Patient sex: M
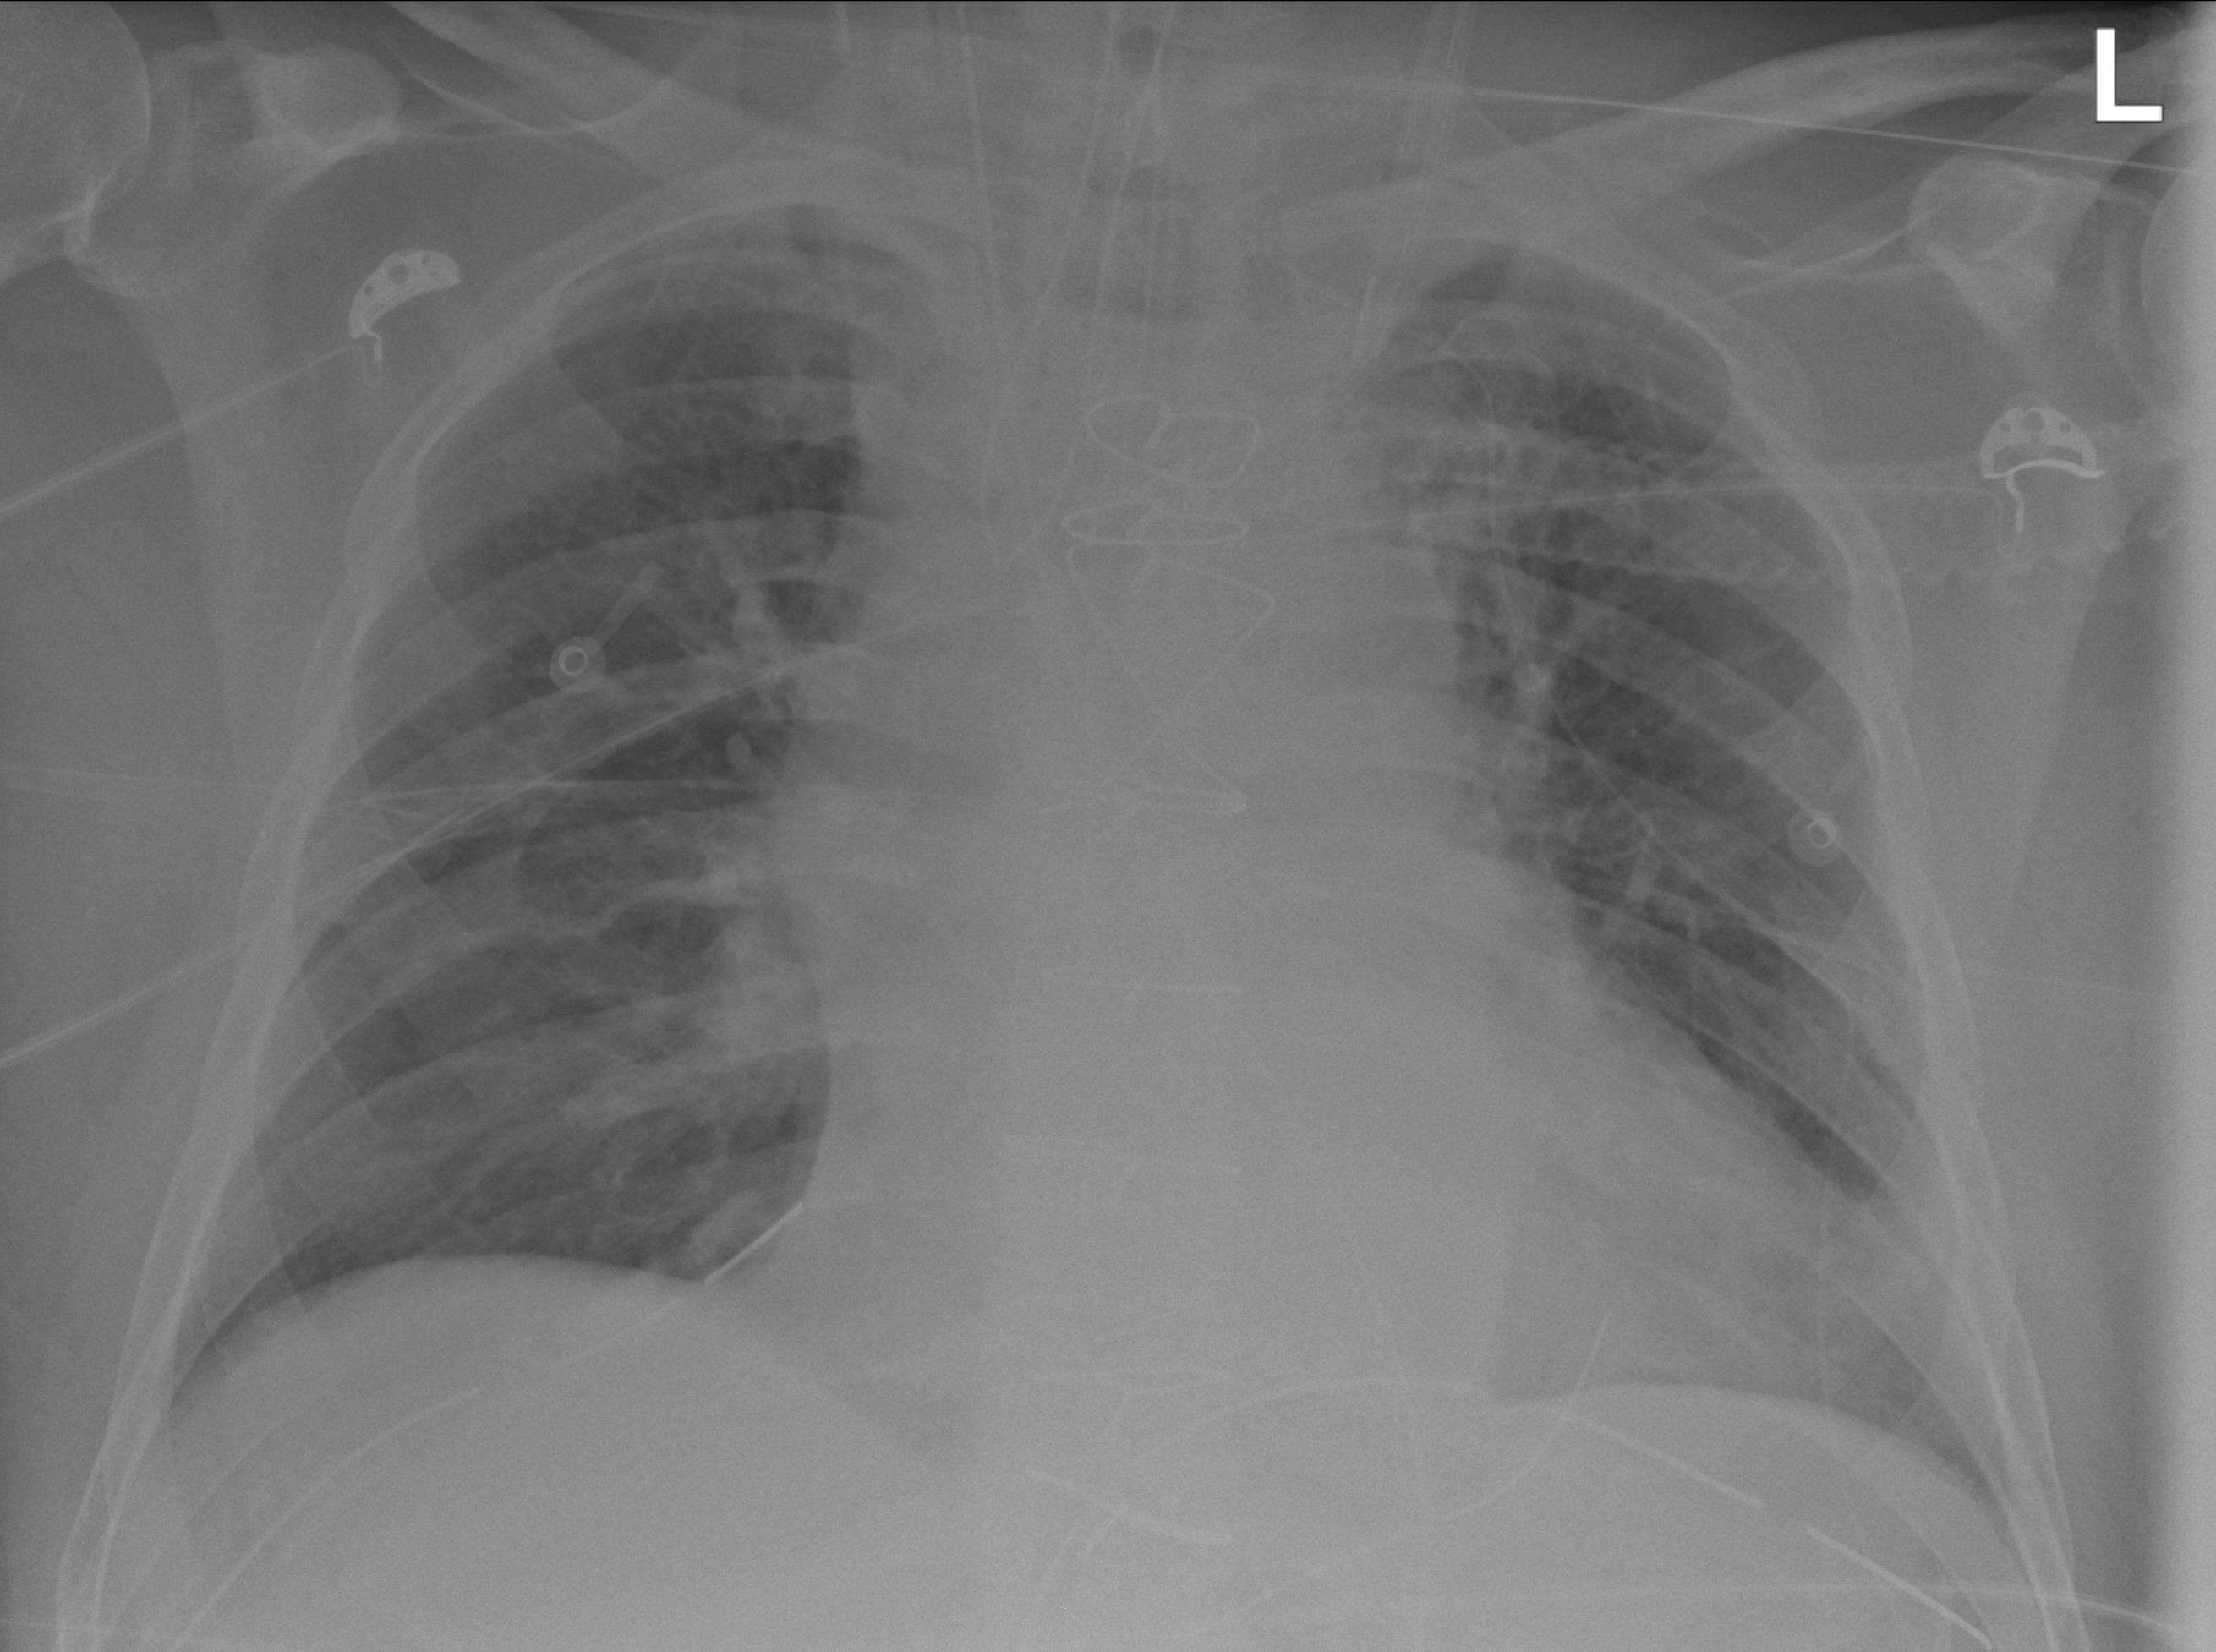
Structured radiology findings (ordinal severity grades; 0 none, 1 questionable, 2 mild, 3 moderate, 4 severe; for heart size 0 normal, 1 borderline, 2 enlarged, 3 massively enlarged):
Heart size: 2
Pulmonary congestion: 2
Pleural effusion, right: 0
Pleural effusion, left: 2
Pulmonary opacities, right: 0
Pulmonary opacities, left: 0
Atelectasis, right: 2
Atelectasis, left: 2